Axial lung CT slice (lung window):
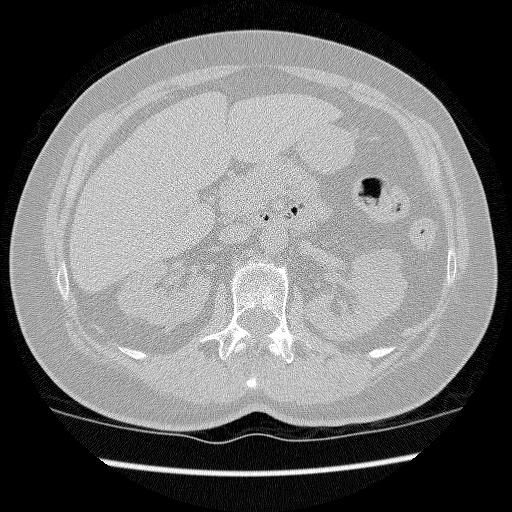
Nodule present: no